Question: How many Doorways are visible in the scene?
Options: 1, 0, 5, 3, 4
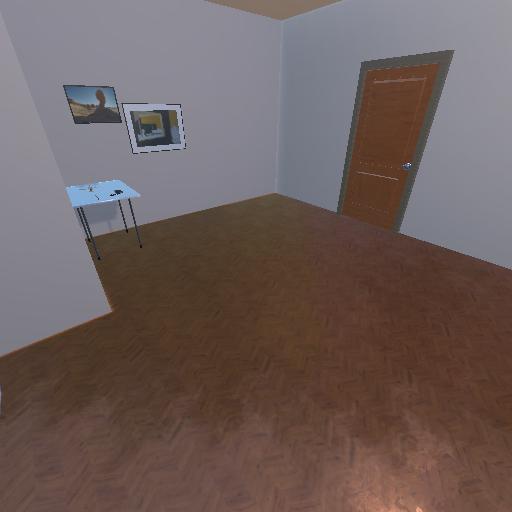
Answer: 1